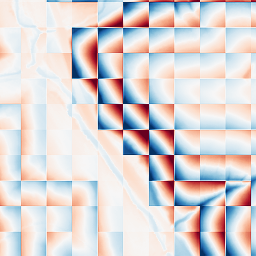
Category: wavelet
Decomposition family: wavelet_biorthogonal
Decomposition parameters: wavelet: bior1.3
level: 5
Upsampling method: cubic_catmull_rom
Upsampling parameters: scale: 8
Upsampling scale: 8